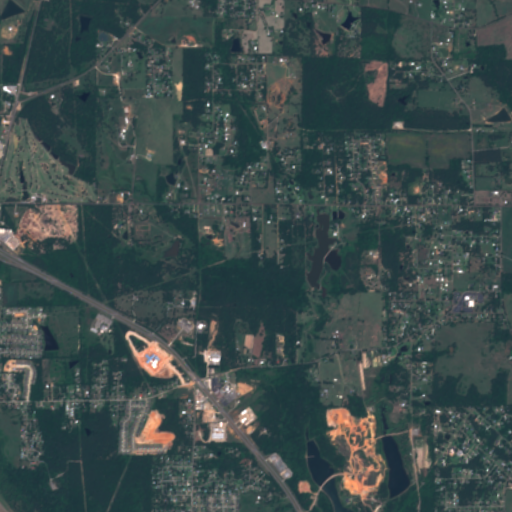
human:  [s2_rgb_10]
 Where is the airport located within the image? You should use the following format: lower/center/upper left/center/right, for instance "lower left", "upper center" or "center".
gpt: The airport is located in the lower left of the image.
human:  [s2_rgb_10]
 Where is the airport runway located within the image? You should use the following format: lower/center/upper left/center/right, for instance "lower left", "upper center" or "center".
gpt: The airport runway is located in the lower left of the image.
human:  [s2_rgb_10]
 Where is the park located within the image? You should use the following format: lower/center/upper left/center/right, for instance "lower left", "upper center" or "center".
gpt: The park is located in the upper left of the image.
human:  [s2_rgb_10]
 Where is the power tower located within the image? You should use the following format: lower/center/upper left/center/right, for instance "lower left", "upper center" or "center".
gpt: The power tower is located in the left of the image.
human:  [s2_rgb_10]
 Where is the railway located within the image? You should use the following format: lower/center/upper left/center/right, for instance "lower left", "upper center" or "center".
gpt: The railway is located in the lower of the image.
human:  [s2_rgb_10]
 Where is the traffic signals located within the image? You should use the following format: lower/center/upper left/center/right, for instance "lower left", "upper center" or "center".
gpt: The traffic signals is located in the lower center of the image.
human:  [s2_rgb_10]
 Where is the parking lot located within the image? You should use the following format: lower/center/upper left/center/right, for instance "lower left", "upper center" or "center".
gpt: There is no parking lot in the image.